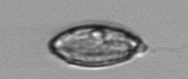
Label: Katodinium_or_Torodinium